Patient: sex F, age 60
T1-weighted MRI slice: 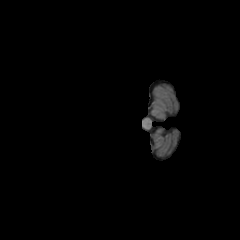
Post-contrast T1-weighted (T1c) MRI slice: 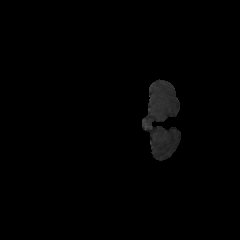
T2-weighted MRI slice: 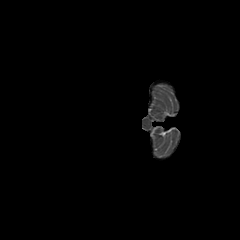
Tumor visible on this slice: no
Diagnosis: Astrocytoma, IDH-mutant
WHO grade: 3